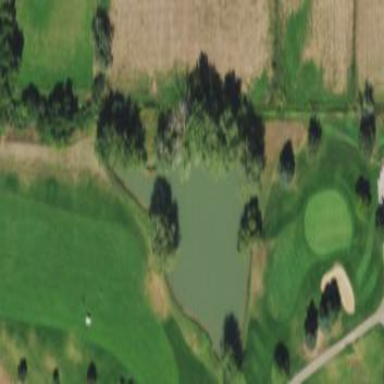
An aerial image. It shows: Water hazard on golf course.